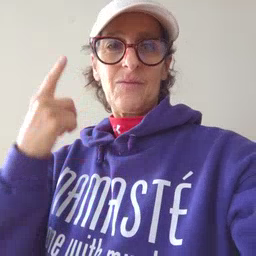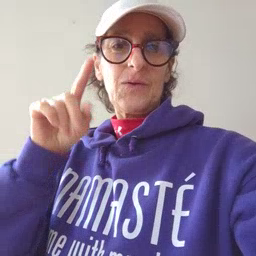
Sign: for